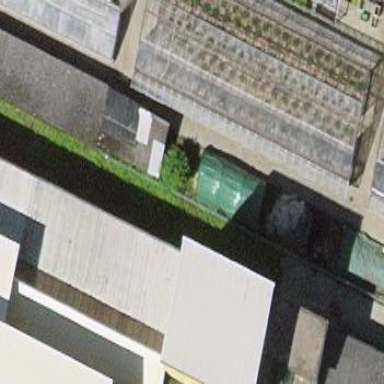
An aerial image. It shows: Greenhouse.